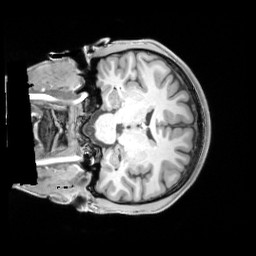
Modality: T1w
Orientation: coronal
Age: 22
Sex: male
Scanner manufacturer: siemens
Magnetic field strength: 3 T
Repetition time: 2.53 s
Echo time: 0.00326 s